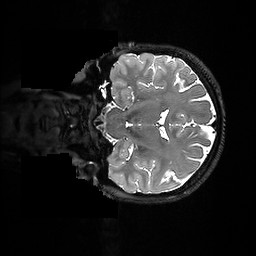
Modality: T2w
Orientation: coronal
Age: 34
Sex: female
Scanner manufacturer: ge
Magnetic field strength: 3 T
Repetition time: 3.202 s
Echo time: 0.06711 s